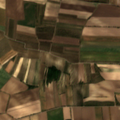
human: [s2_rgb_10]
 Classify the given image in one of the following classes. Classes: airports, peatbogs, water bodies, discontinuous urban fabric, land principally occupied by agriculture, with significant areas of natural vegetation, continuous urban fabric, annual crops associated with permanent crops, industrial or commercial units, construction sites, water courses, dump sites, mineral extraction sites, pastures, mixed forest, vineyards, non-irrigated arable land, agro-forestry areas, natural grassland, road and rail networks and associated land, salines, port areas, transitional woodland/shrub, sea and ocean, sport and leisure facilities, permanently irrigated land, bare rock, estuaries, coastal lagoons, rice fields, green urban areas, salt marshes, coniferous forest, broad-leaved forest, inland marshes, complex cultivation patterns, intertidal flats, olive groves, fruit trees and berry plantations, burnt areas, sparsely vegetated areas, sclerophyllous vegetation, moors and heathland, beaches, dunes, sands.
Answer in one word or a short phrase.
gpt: non-irrigated arable land, vineyards